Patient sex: F
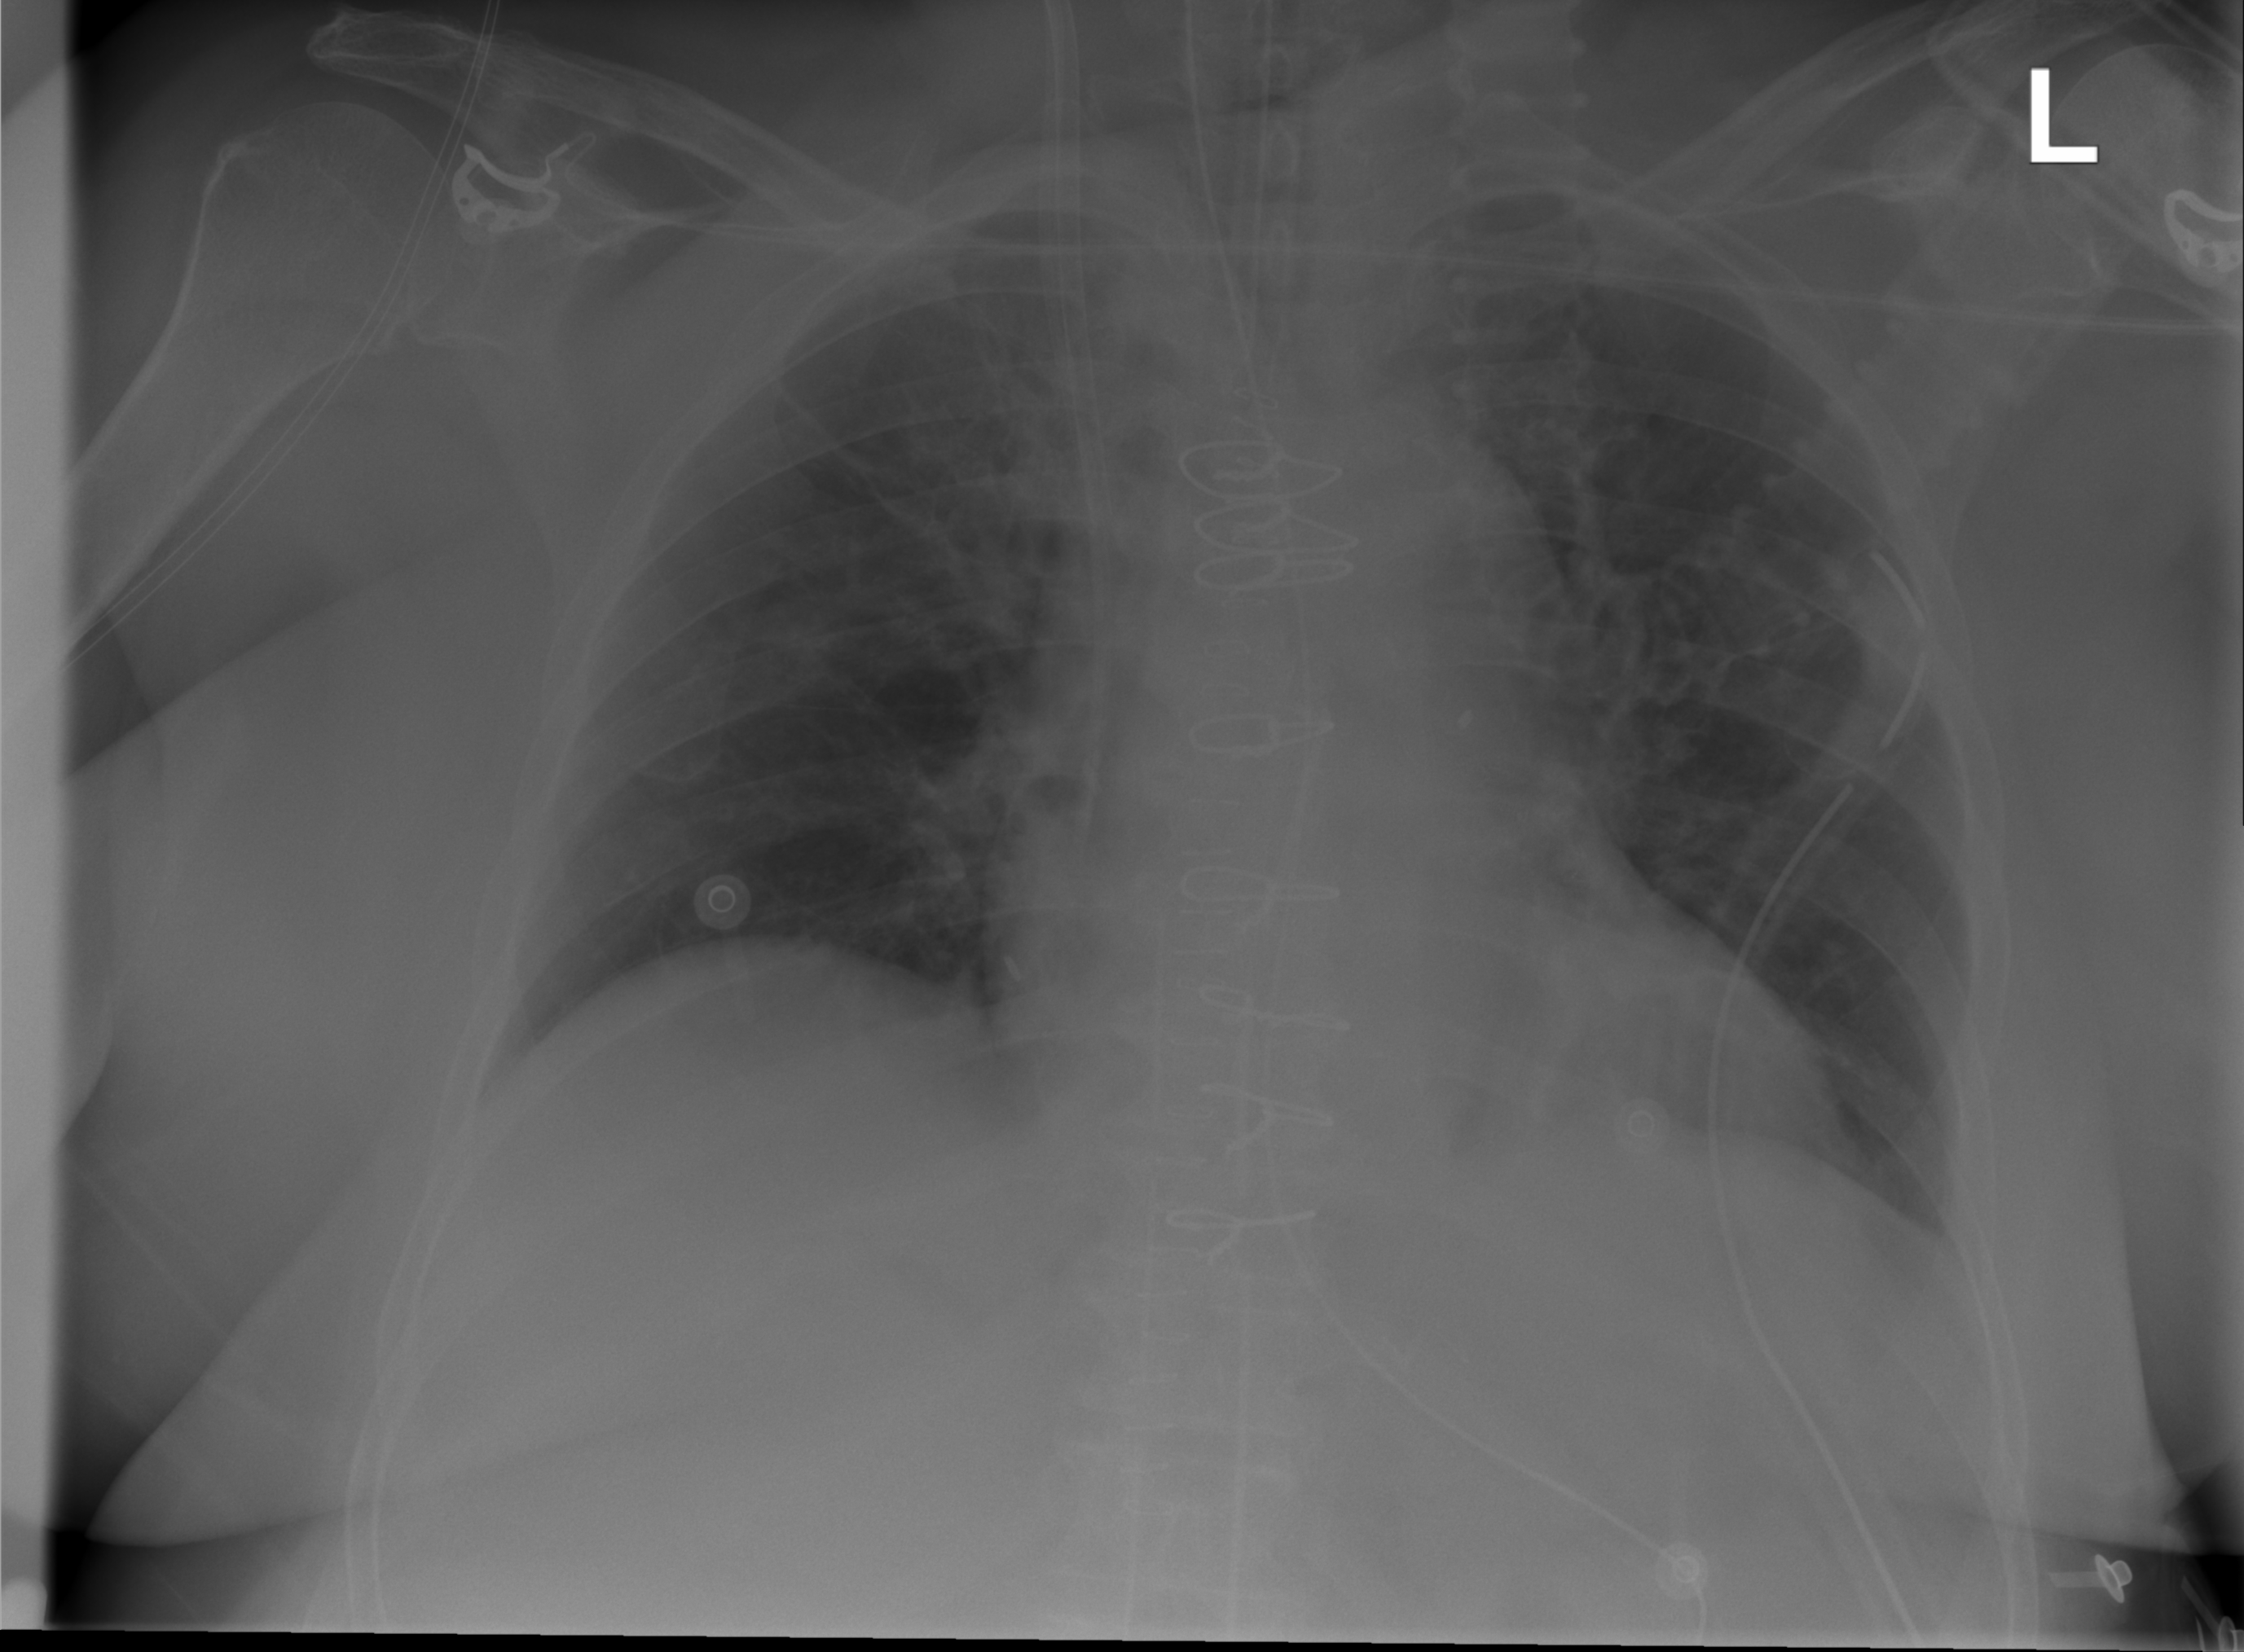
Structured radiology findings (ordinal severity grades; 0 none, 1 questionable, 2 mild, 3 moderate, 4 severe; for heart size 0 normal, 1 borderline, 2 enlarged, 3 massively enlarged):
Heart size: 0
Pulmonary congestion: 0
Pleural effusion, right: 0
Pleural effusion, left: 0
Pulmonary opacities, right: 2
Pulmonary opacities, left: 0
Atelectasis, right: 0
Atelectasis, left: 0